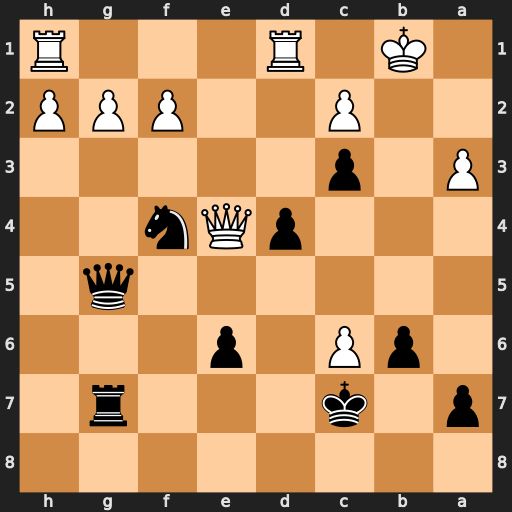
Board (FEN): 8/p1k3r1/1pP1p3/6q1/3pQn2/P1p5/2P2PPP/1K1R3R
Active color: b
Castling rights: -
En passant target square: -
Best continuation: Qb5+ Ka1 Qb2#